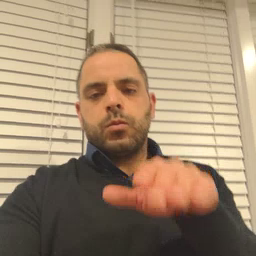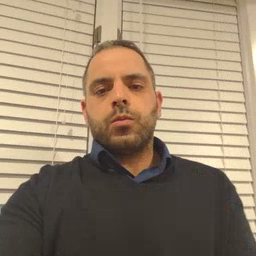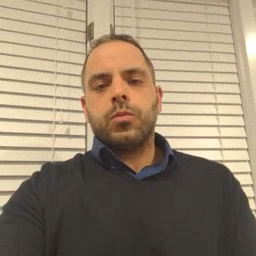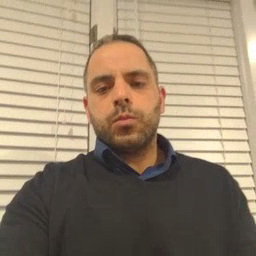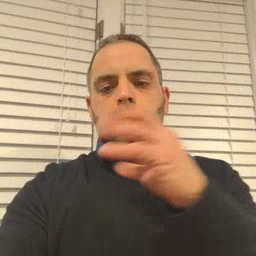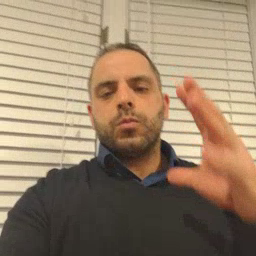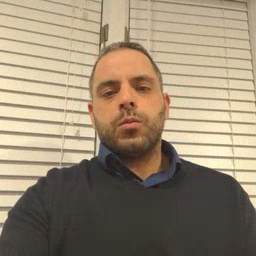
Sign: balloon